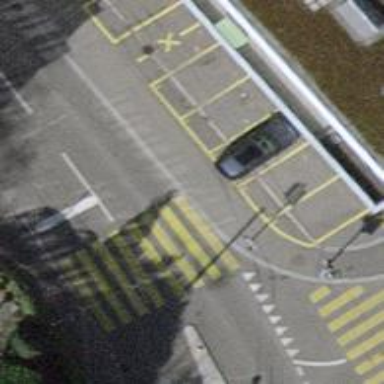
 there are traffic signals and zebra crossing."